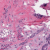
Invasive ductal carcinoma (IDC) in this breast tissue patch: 1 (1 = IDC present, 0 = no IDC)